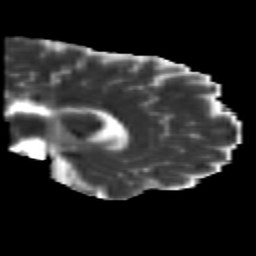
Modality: MD
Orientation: sagittal
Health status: healthy
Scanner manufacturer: siemens
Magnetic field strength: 3 T
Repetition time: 10 s
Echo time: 0.092 s